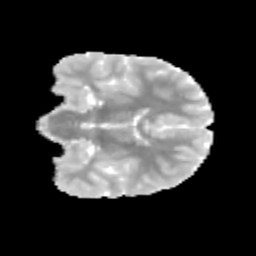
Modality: MD
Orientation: coronal
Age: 9
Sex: male
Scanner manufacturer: siemens
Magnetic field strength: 3 T
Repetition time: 3.8 s
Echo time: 0.07 s